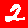
Digit: 2